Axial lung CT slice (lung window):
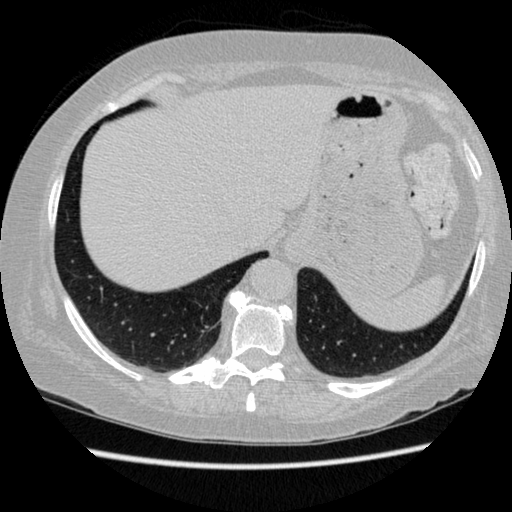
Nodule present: no